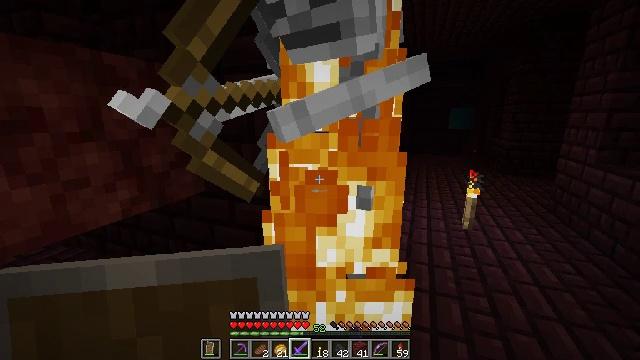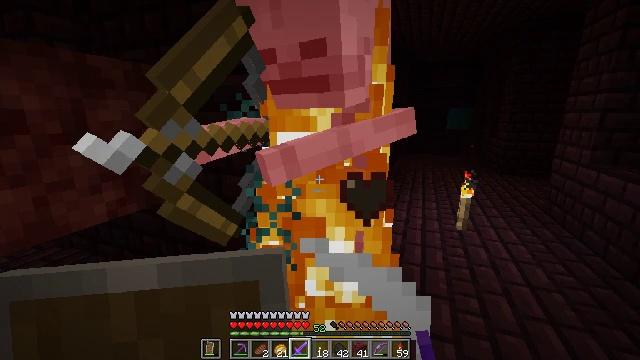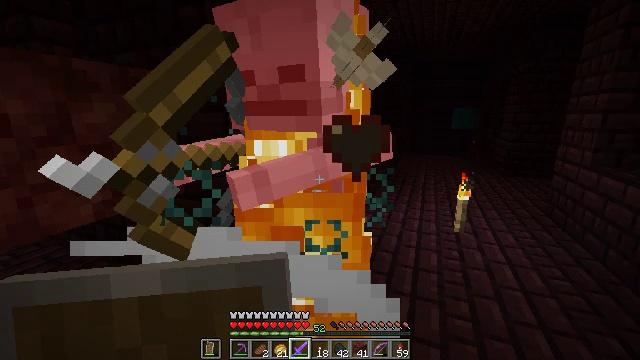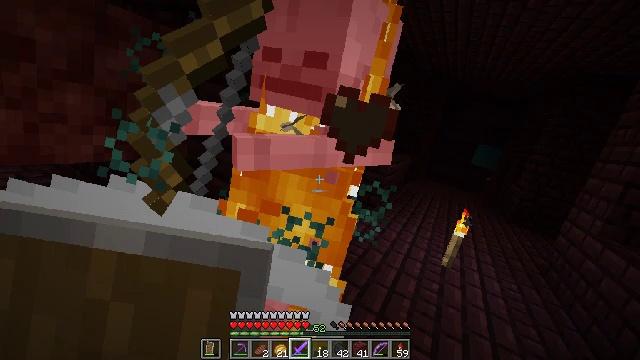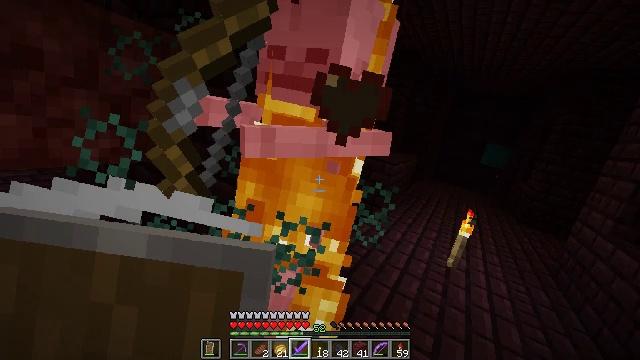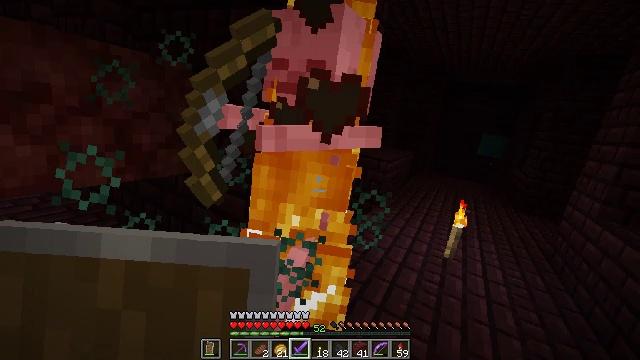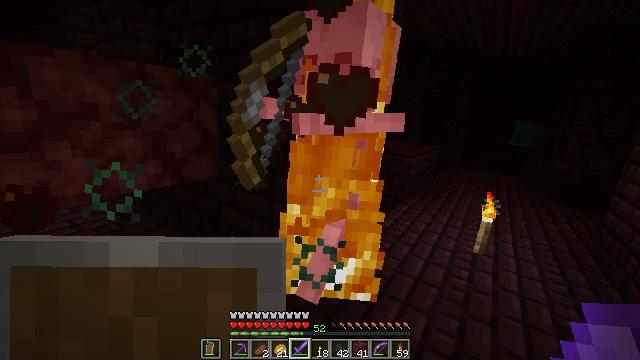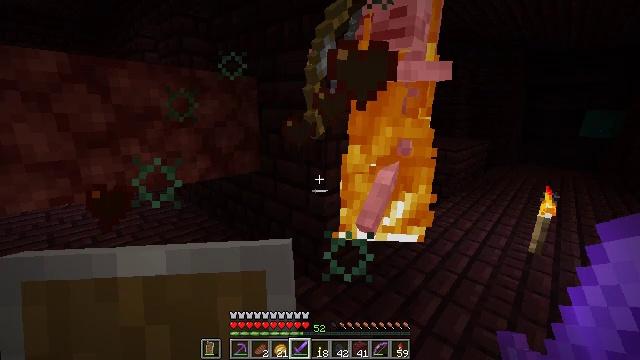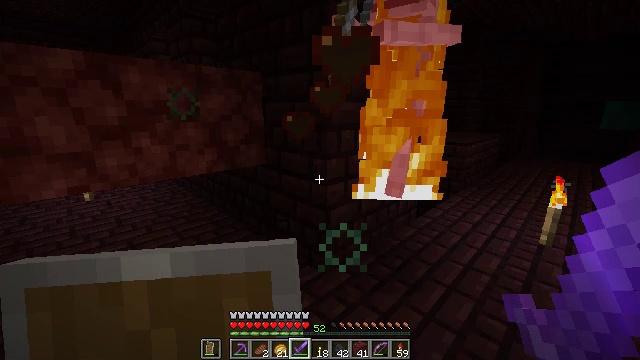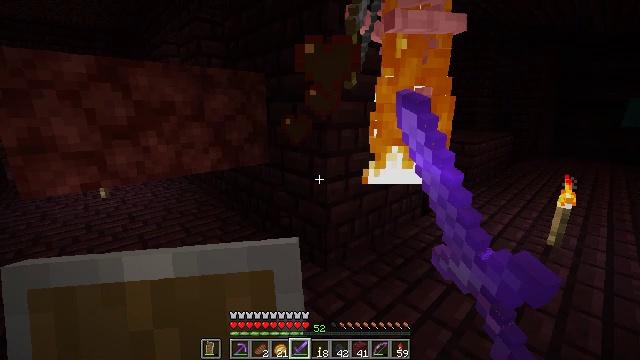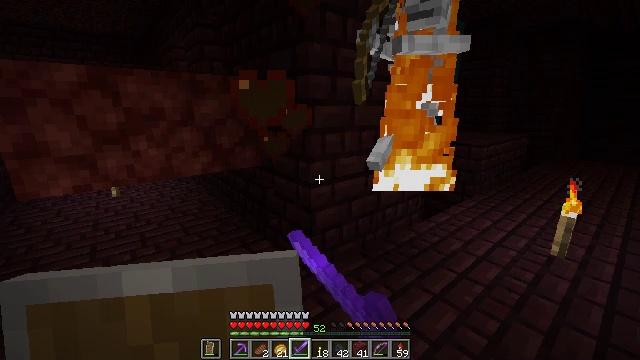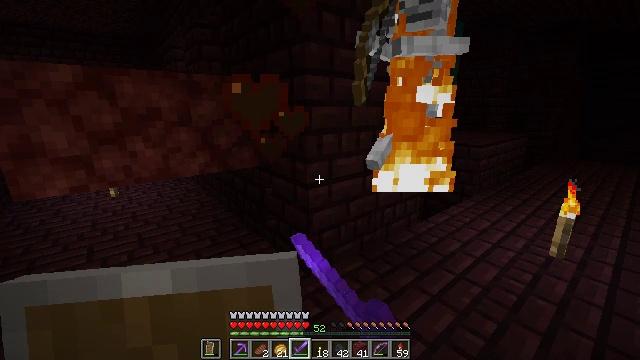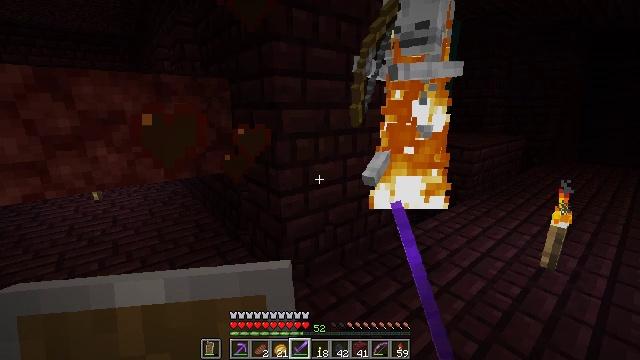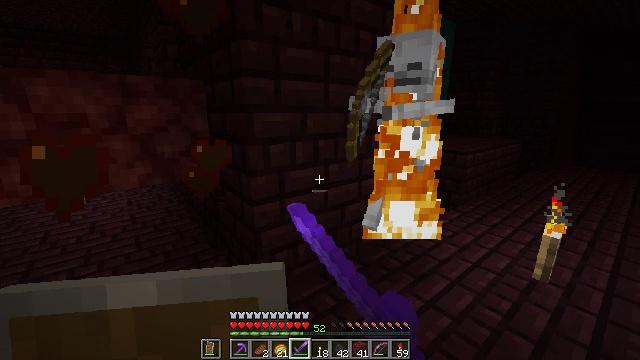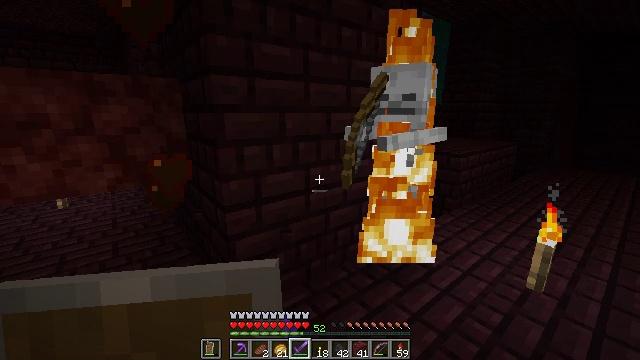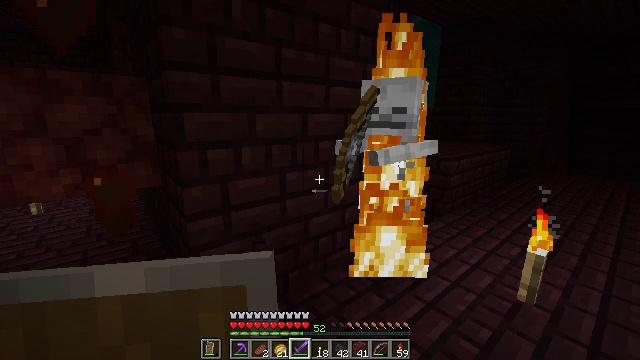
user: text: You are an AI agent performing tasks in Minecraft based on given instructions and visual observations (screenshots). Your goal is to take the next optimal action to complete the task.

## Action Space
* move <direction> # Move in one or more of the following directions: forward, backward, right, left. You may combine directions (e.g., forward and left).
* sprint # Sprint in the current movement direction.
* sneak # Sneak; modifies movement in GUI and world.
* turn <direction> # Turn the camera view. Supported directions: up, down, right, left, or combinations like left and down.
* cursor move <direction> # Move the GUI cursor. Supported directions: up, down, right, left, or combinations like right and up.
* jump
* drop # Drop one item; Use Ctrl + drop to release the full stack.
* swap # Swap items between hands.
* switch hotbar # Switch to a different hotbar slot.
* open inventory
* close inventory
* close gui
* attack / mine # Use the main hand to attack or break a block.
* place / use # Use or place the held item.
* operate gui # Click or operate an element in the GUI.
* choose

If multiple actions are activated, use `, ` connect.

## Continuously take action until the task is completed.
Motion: motion action
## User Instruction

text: Hunt the skeleton.
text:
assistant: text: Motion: move right, attack / mine
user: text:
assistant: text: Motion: move right, turn left, attack / mine
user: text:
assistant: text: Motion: move right, turn left, attack / mine
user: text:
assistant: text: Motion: move right, turn left, attack / mine
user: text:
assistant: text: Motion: move right, attack / mine
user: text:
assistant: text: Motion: move right, turn left, attack / mine
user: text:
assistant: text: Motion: move right, turn left
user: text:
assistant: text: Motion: move right, turn left, attack / mine
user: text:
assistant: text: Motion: move right, turn left, attack / mine
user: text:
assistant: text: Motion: move forward and move right, turn left, attack / mine
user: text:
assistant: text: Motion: move forward and move right, attack / mine
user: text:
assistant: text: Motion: move forward and move right, attack / mine
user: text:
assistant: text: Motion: move forward and move right
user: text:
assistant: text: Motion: move forward and move right
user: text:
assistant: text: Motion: move forward and move right
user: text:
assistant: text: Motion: move forward and move right, turn right and up
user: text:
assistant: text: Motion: move forward and move right, turn right
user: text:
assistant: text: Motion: move forward and move right, turn right and up
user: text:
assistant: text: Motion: move forward and move right, turn right
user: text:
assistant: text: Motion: move forward and move right
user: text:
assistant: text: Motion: move forward and move right, attack / mine
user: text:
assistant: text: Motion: move forward and move right, turn left, attack / mine
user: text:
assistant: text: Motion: move forward and move right, turn left and down, attack / mine
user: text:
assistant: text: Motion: move forward and move right, turn left and down, attack / mine
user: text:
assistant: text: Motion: move right, turn left, attack / mine
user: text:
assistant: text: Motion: attack / mine